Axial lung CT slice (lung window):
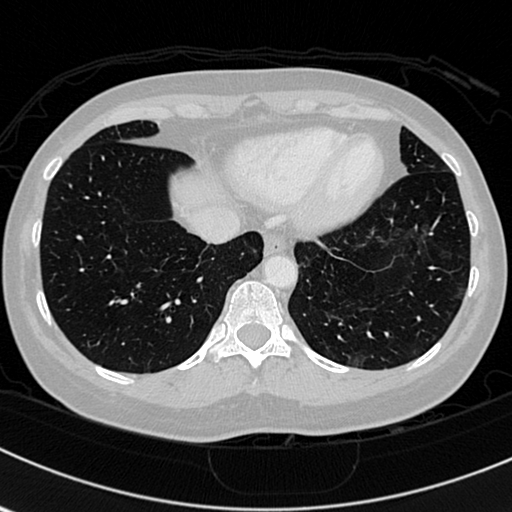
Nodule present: no